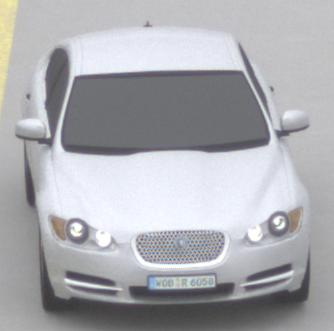
Make: Jaguar
Model: XF 3.0 V6
Detailed model: XF (X250) Limousine
Model produced from: 2010/02
Model produced until: 2010/10
Doors: 4
Color: white
Road condition: dry road
Daytime: midday
Contrast: low contrast